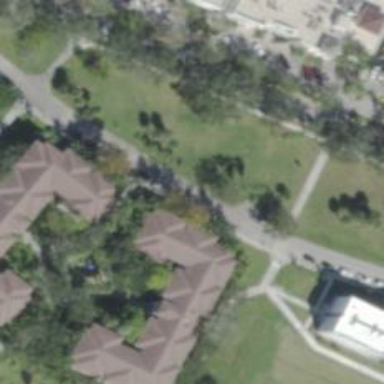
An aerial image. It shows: Residential building part of university campus.